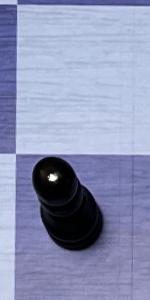
Label: Pawn_Black